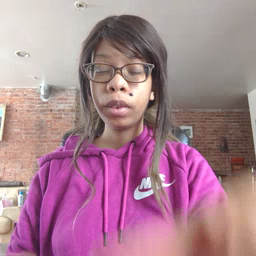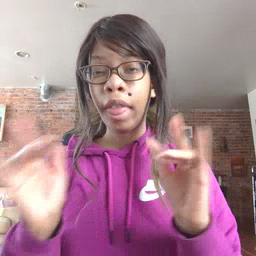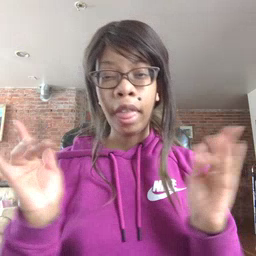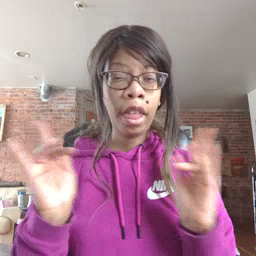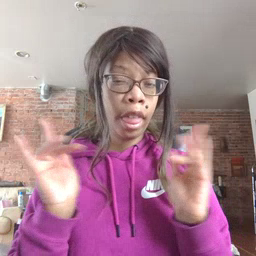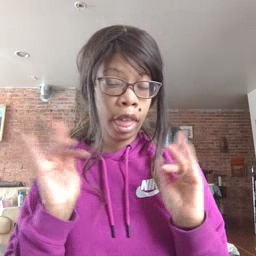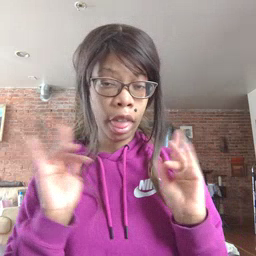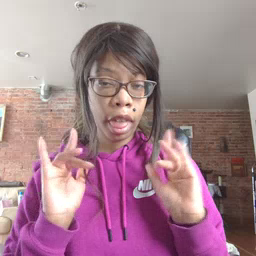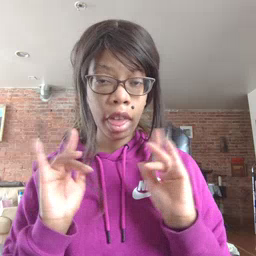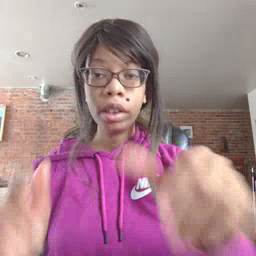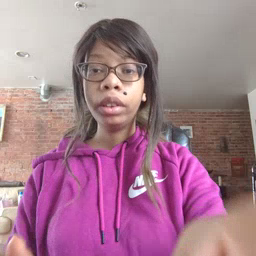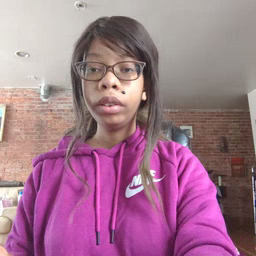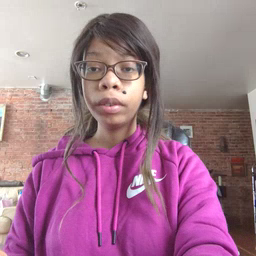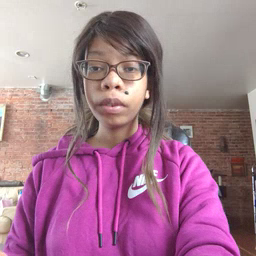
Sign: yucky